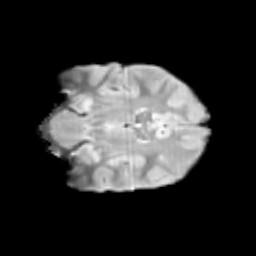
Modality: T2w
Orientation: coronal
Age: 9
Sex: male
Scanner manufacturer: siemens
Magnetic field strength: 3 T
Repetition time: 3.8 s
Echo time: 0.07 s